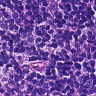
Metastatic tissue present: no